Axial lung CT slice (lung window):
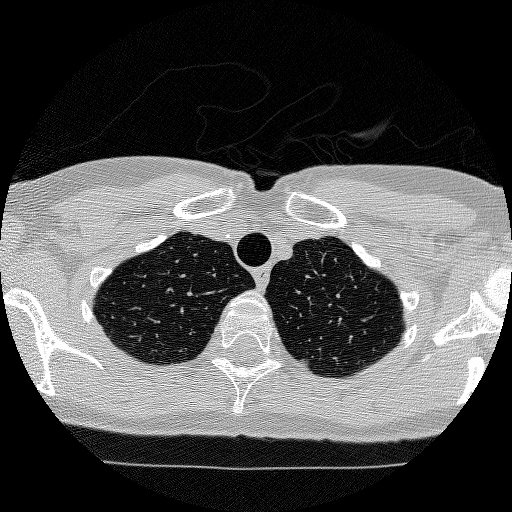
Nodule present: no